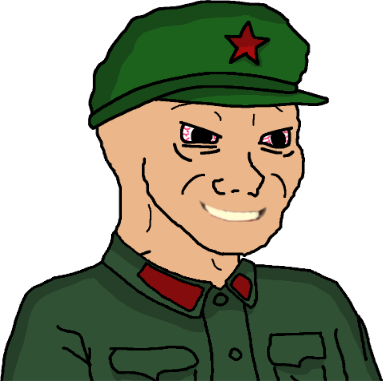
Label: 5_Coomer